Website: macys
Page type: customer-info-address
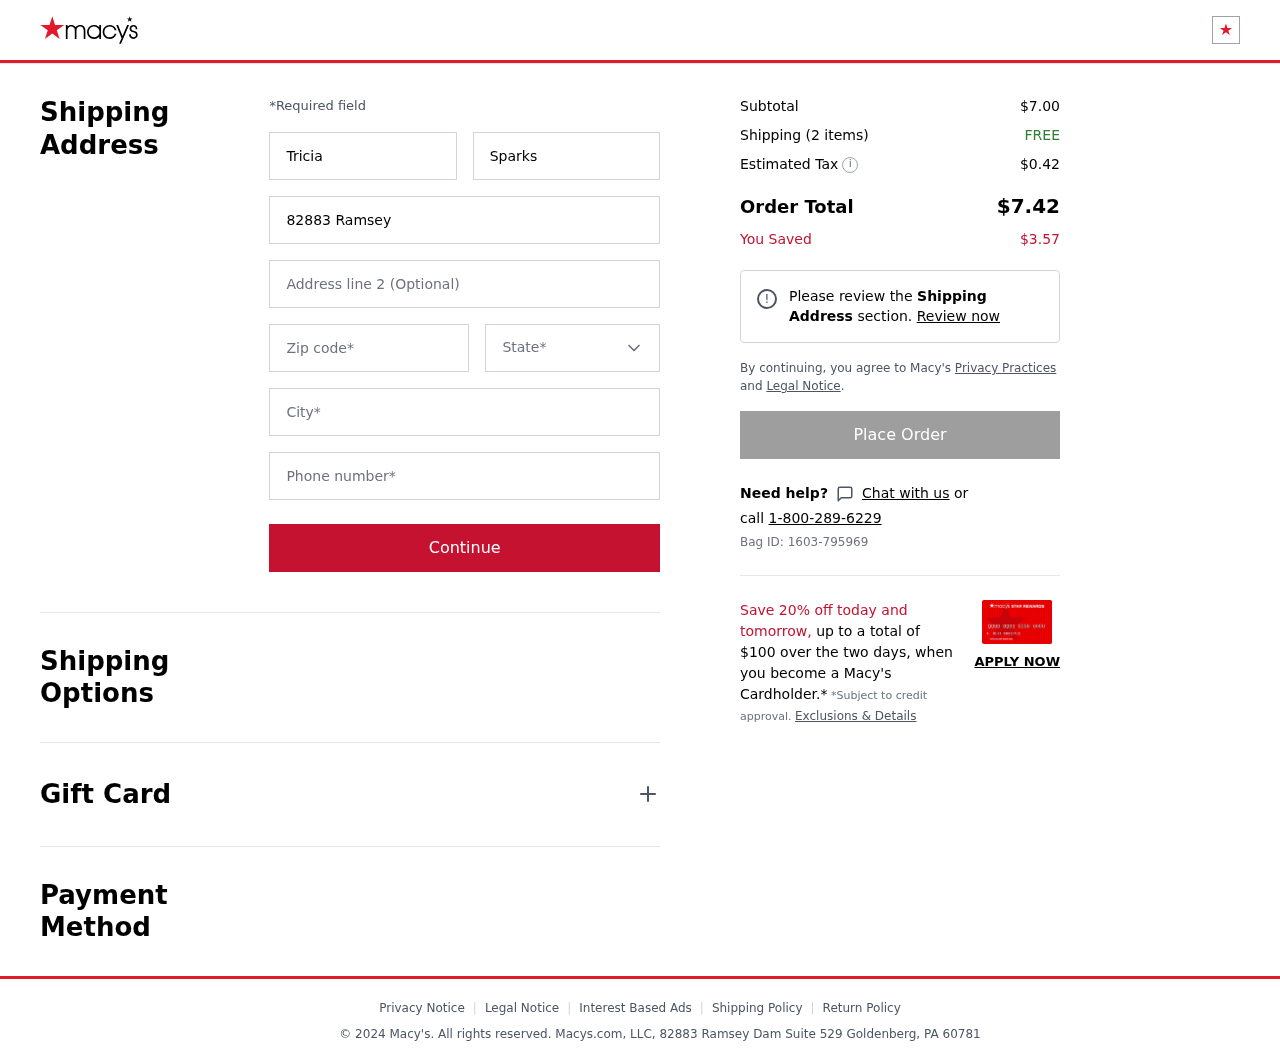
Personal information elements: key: PII_CITY
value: Goldenberg
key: PII_FIRSTNAME
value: Tricia
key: PII_LASTNAME
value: Sparks
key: PII_PHONE
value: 6693221881
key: PII_POSTCODE
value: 60781
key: PII_STATE
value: Pennsylvania
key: PII_STREET
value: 82883 Ramsey Dam Suite 529
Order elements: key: ORDER_SUBTOTAL
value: $7.00
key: ORDER_NUM_ITEMS
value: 2
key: ORDER_SHIPPING_COST
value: FREE
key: ORDER_TAX
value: $0.42
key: ORDER_TOTAL
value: $7.42
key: ORDER_SAVINGS
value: $3.57
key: ORDER_BAG_ID
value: Bag ID: 1603-795969